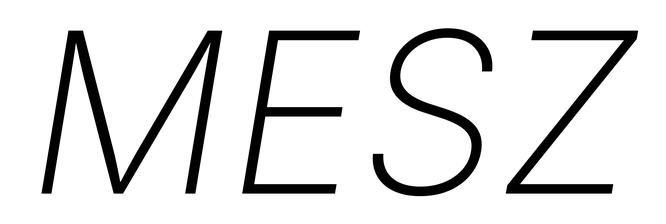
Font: Inter-Italic_ExtraLight_Italic